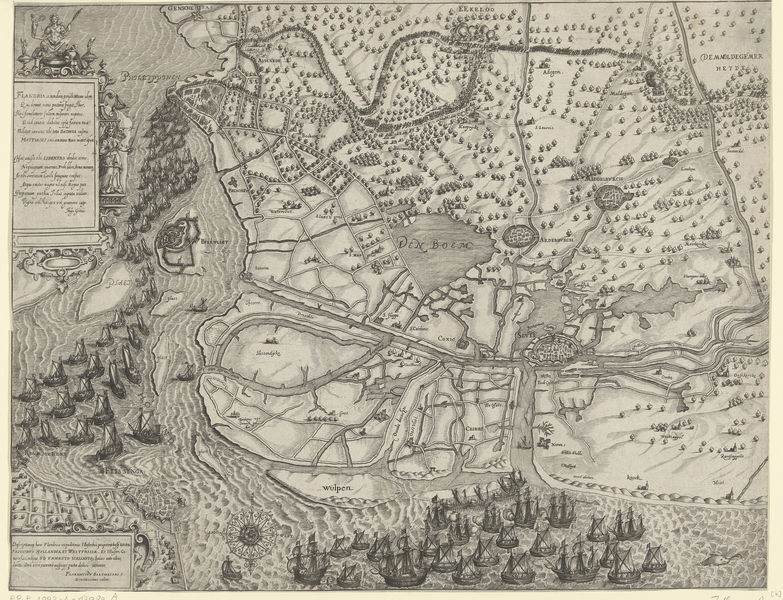
Titel: Tocht van het leger van Maurits naar Oostende (linkerblad)
Künstler: Floris Balthasarsz. van Berckenrode
Standort: Amsterdam
Institution: Rijksmuseum
Schlagwörter: country, print, sea, water, trees, coast, boats, town, city, historical, engraving, map, war, ships, land, sailing, geography, roads, treaty, armada, nautical, farms, rivers, lakes, galleon, whale, sailing ships, galleons, coastline, compass rose, waterways, den bolm, mautical, cigh, satelight, road map